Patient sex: M
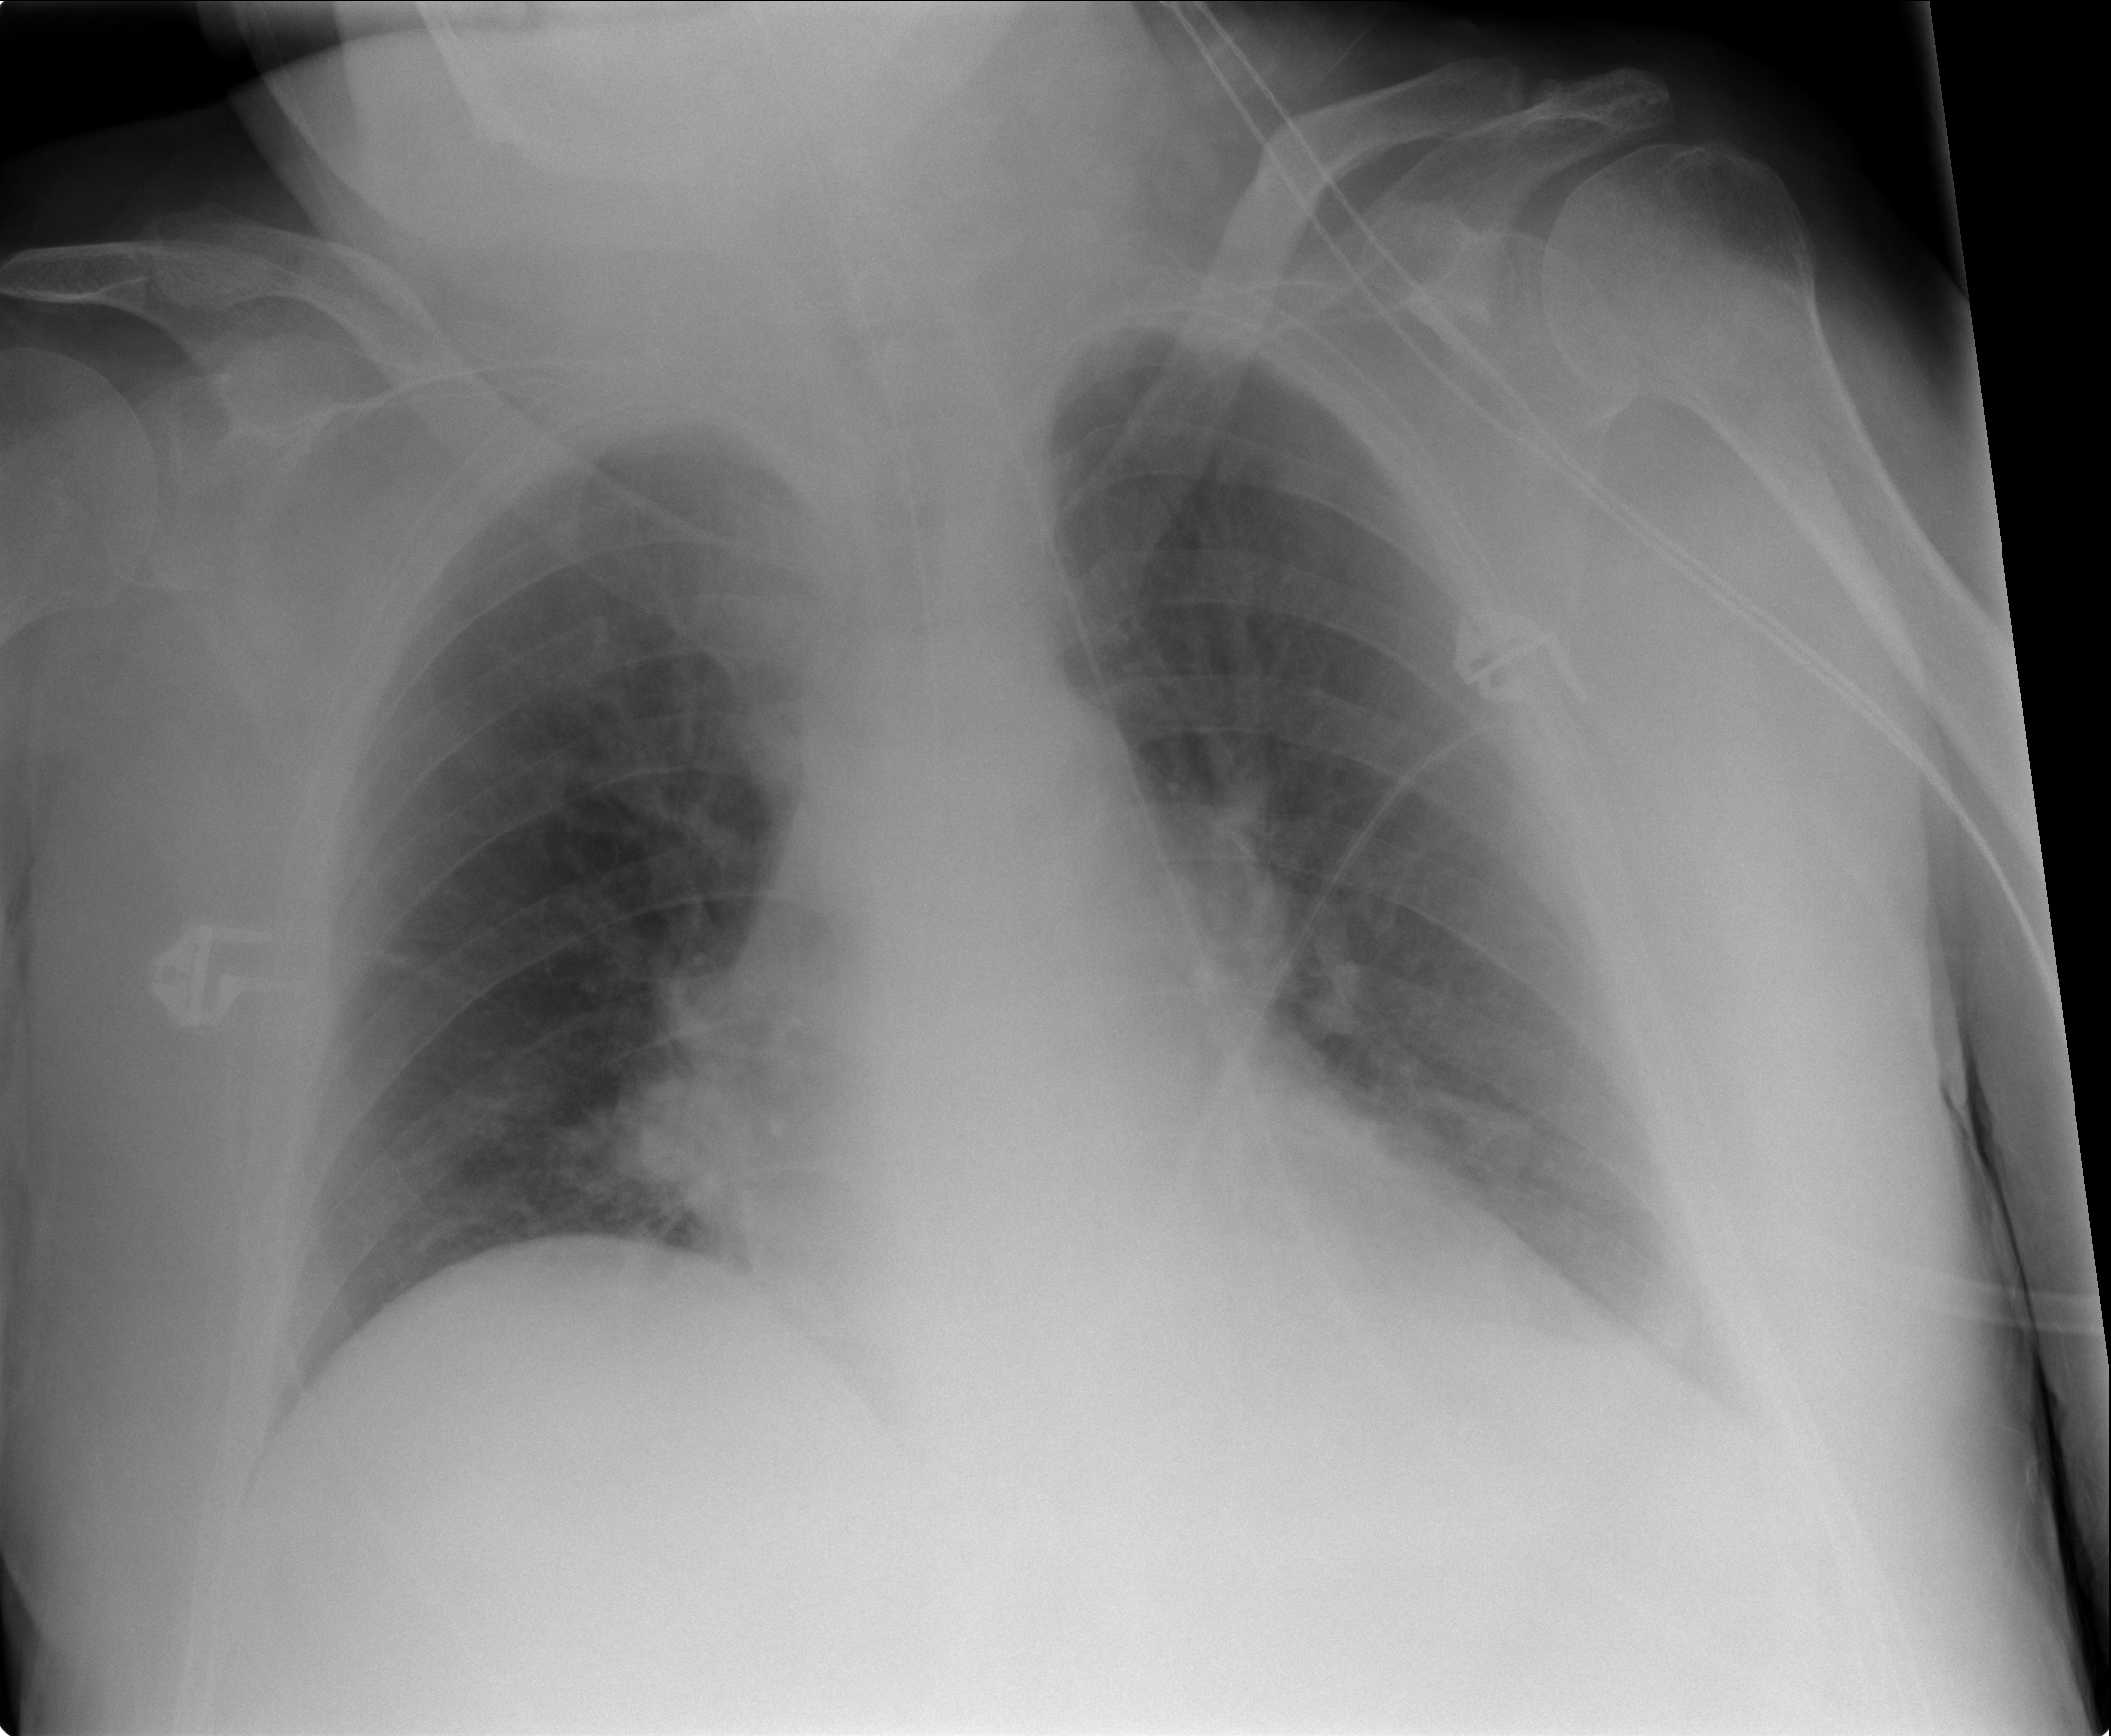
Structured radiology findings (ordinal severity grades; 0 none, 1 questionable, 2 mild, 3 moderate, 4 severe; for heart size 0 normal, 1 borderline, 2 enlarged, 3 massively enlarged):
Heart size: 2
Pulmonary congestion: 0
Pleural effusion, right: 0
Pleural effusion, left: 1
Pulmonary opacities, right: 0
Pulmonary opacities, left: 0
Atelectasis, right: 0
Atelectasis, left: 0